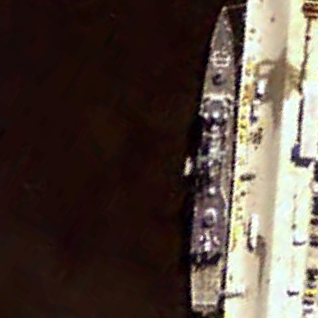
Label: cruiser